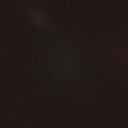
Screen state: off